Field crop: maize
Growth stage: 2
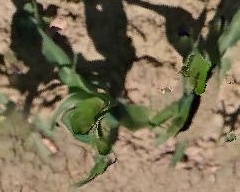
Species: maize